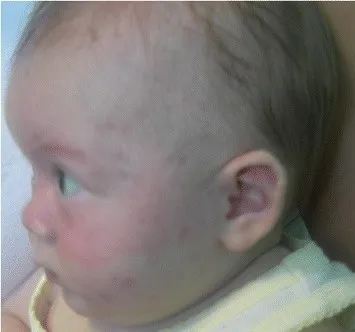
case 3: Newborn with widespread fine scale erythematous lesions, occurring on the face, in particular on lateral edges of eyes and involving cheeks.
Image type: medical_photograph (skin_photograph)